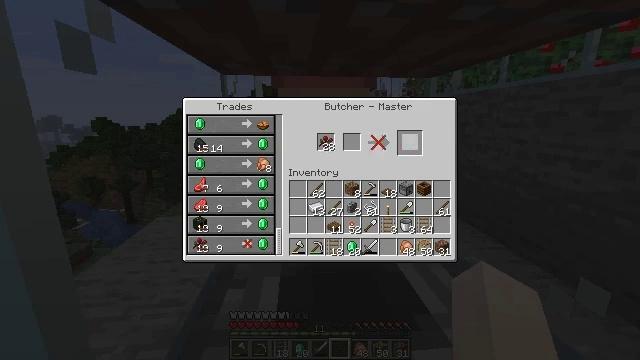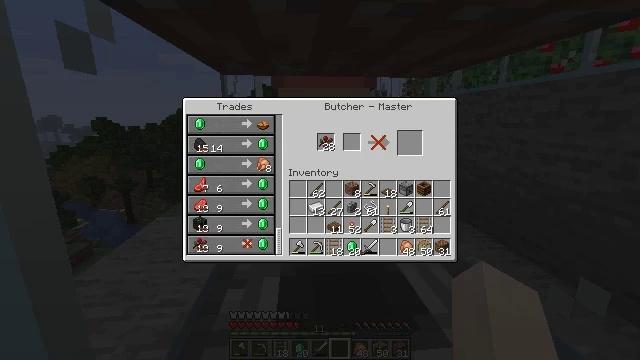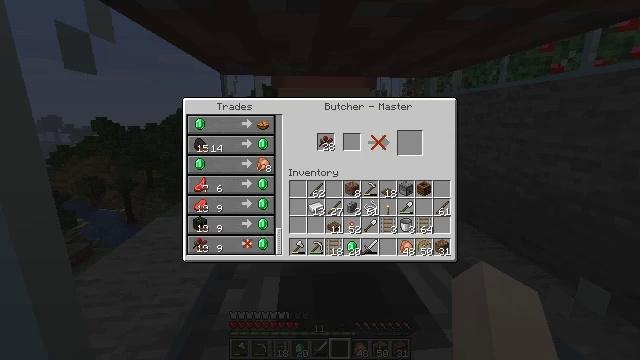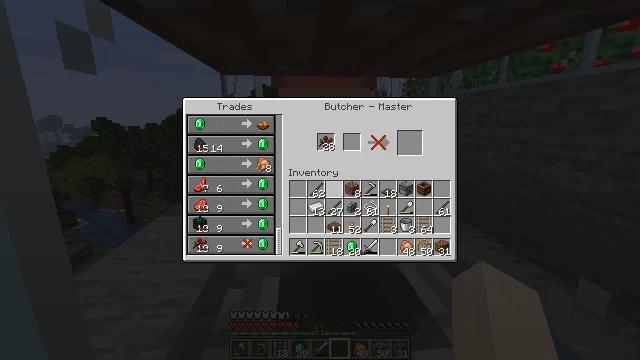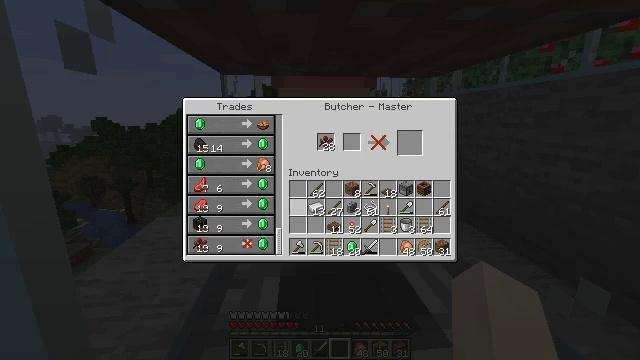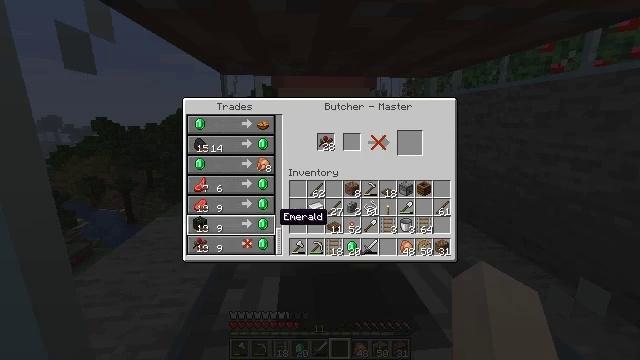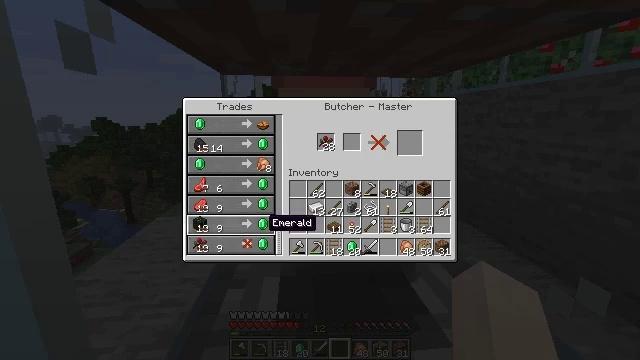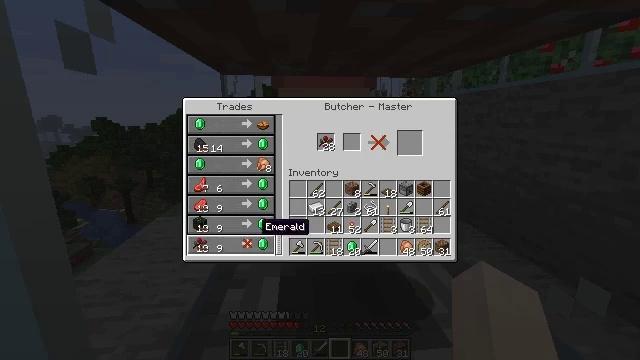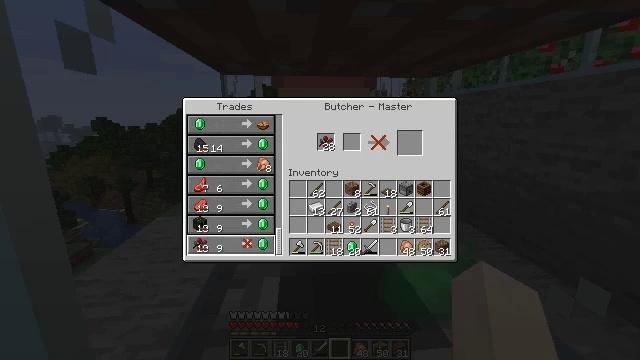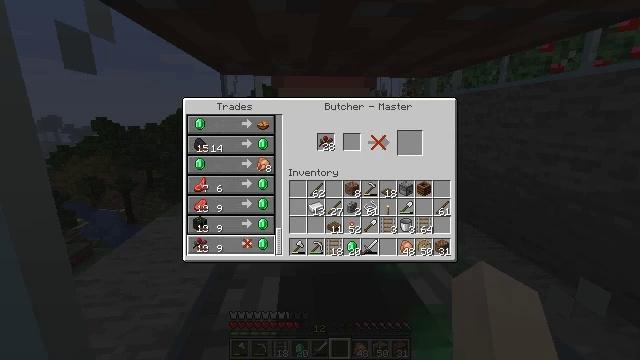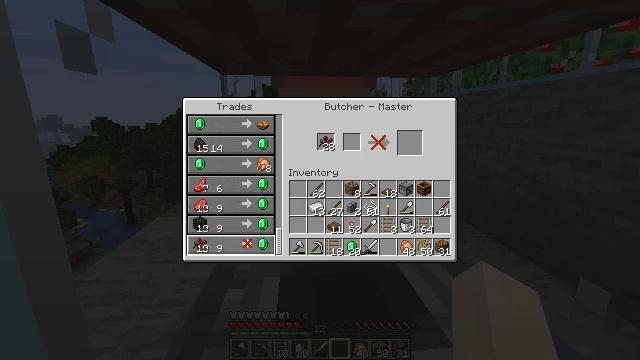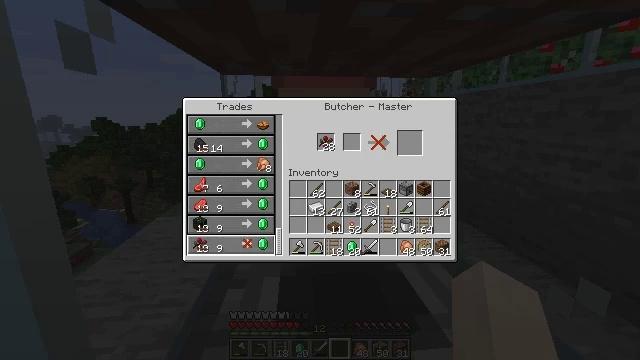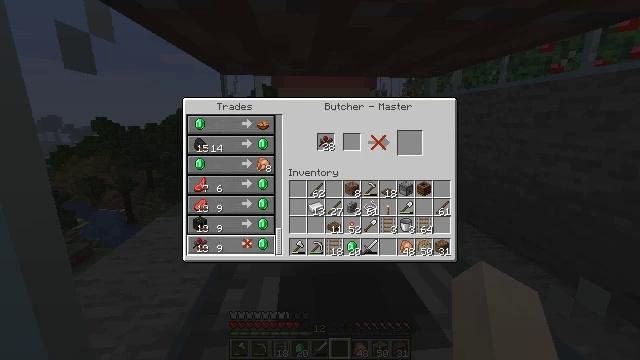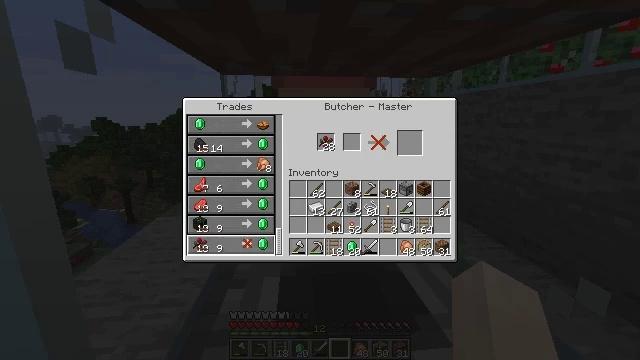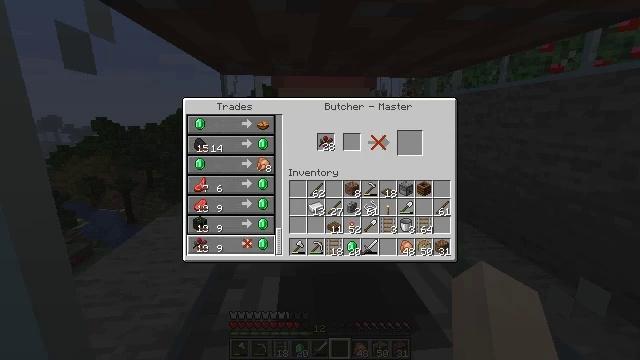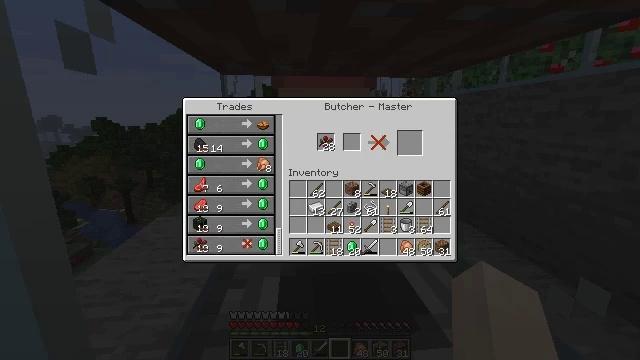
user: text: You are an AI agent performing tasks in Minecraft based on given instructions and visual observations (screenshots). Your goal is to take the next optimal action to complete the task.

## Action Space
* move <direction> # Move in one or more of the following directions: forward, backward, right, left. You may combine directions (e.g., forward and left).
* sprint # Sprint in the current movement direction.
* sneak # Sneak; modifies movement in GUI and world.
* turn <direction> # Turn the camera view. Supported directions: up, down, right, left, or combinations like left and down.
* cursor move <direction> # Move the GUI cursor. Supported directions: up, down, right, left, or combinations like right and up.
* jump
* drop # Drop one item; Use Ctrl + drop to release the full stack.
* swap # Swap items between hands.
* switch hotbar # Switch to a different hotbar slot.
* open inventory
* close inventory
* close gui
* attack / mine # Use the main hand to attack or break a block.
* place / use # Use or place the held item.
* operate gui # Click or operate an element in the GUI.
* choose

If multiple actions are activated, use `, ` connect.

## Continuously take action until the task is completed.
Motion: motion action
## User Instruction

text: Use dried kelp to make a dried kelp block.
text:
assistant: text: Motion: sneak, turn left and down
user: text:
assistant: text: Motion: sneak, turn left and down
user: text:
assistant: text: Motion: sneak, turn left and down
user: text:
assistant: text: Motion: sneak, turn left and down
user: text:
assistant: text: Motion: sneak, turn left and down
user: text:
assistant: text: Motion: sneak, turn left
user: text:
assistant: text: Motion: sneak, turn left
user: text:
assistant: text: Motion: sneak
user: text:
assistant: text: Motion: sneak
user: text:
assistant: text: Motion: sneak
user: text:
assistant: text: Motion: sneak
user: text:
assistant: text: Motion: sneak
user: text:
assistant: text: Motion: sneak
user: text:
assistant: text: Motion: sneak
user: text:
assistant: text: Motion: sneak, turn right
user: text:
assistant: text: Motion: sneak, turn right and down
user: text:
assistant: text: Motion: sneak, turn right and down
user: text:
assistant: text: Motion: sneak, turn right and down
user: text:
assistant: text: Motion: sneak, turn right and down
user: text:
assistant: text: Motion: sneak, turn right and down
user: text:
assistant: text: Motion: sneak
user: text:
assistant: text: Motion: no_op
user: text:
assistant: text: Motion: no_op
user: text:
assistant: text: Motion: no_op
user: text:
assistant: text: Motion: no_op
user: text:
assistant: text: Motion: no_op
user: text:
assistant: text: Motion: no_op
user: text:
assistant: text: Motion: no_op
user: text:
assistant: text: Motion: no_op
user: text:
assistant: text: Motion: no_op